Question: The figure describes the ball exchange problem. The white ball can exchange positions with the adjacent colored balls in the 4-neighborhood. The target state is that all balls are arranged in the order of red, blue, green, yellow and purple from the upper left corner in the order of rows first and columns. How many exchanges are needed?
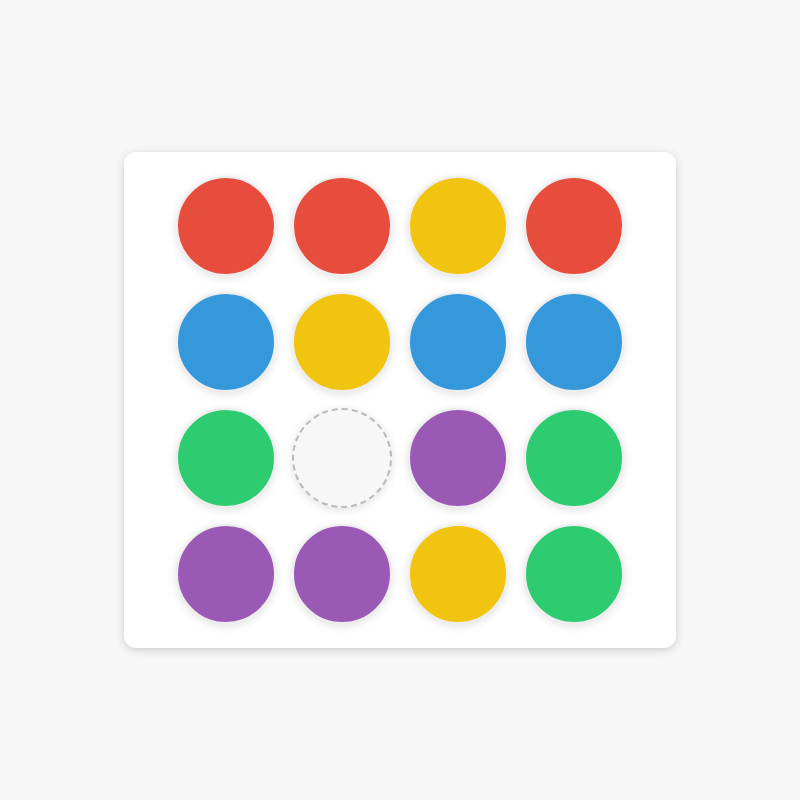
Answer: 19